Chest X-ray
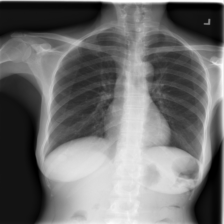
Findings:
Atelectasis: negative
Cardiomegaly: negative
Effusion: negative
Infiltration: negative
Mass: negative
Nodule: negative
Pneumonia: negative
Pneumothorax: negative
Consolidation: negative
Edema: negative
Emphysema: negative
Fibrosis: negative
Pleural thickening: negative
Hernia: negative